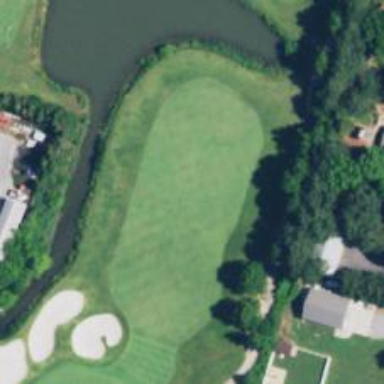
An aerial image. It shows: View of golf hole.